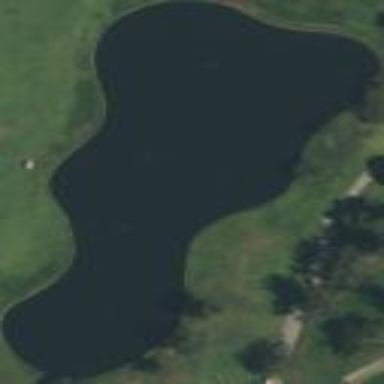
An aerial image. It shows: Water hazard in golf course. The hazard is natural water feature.